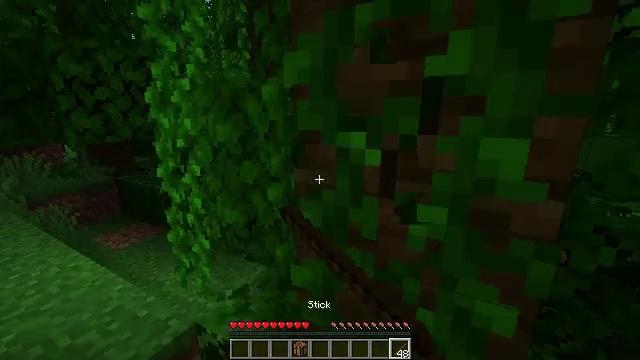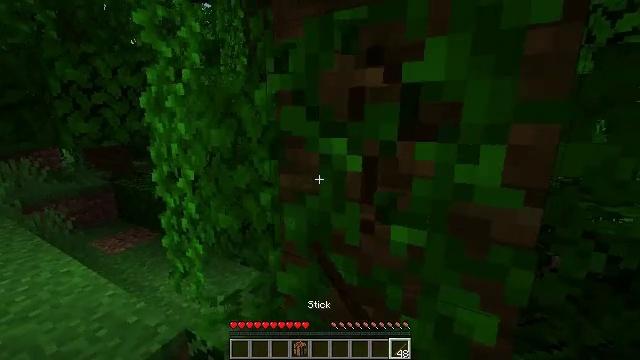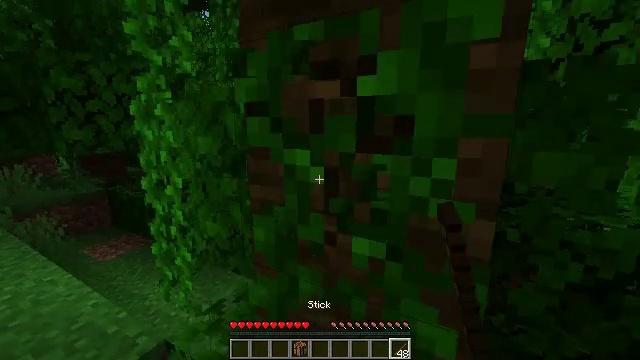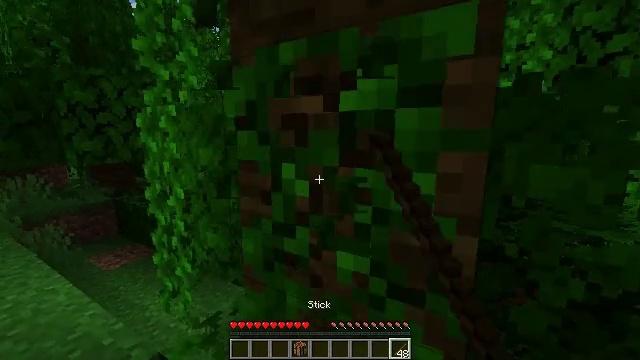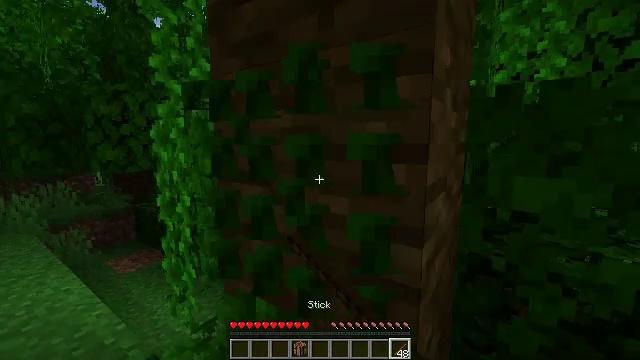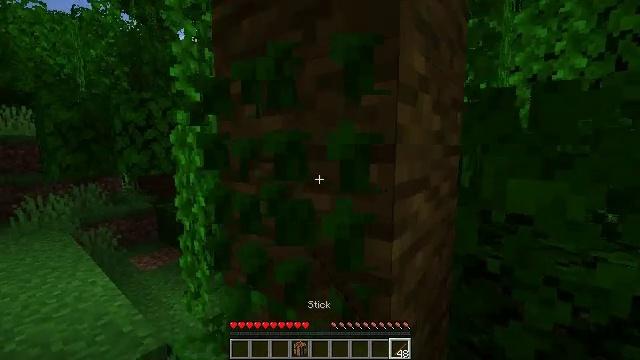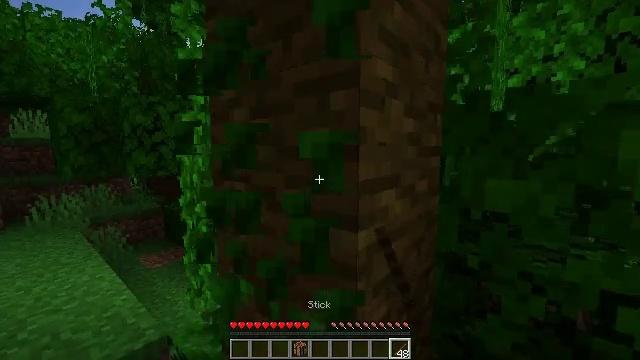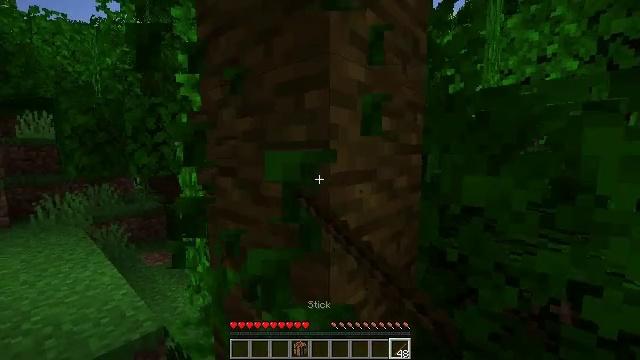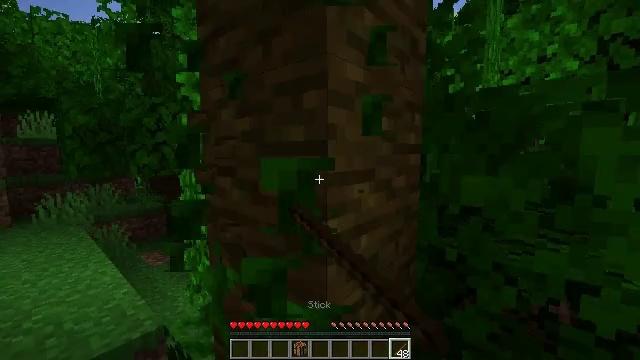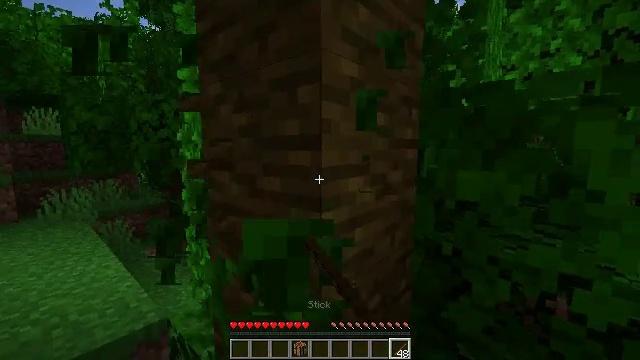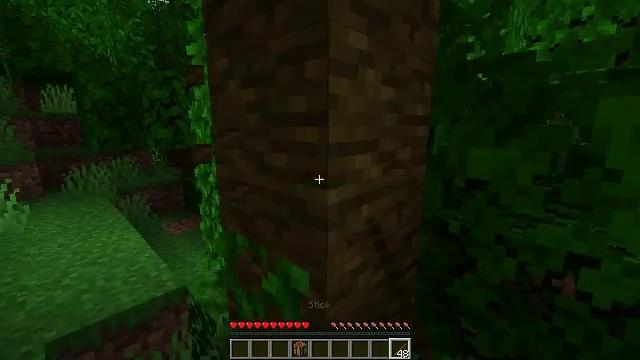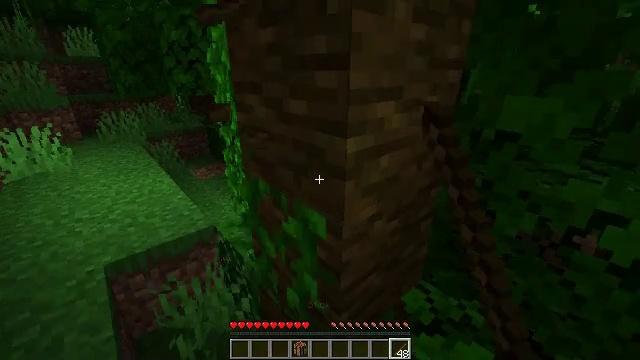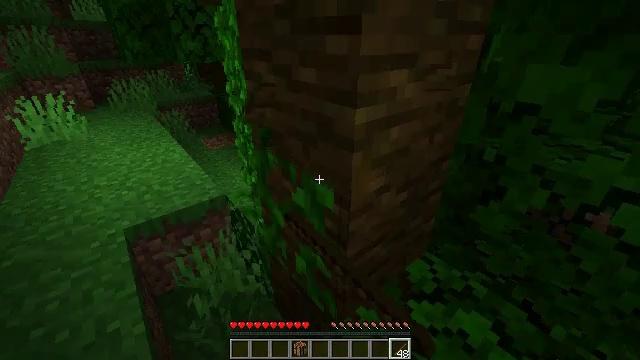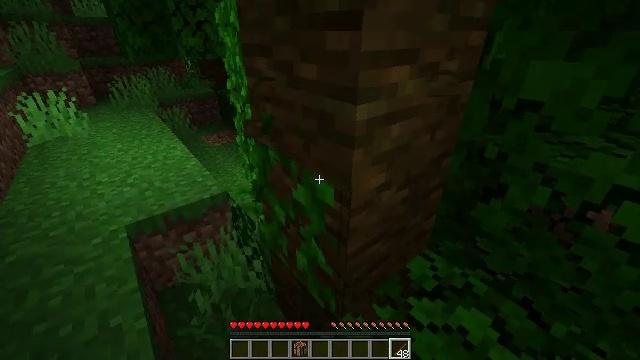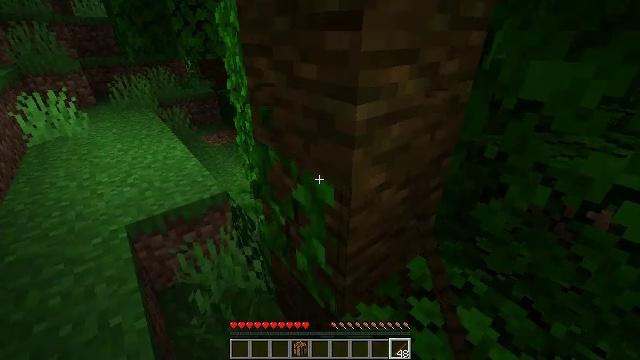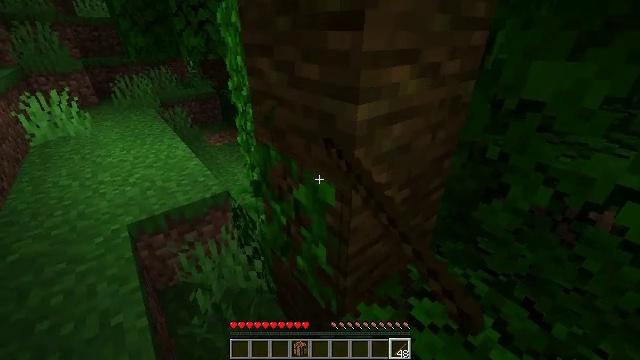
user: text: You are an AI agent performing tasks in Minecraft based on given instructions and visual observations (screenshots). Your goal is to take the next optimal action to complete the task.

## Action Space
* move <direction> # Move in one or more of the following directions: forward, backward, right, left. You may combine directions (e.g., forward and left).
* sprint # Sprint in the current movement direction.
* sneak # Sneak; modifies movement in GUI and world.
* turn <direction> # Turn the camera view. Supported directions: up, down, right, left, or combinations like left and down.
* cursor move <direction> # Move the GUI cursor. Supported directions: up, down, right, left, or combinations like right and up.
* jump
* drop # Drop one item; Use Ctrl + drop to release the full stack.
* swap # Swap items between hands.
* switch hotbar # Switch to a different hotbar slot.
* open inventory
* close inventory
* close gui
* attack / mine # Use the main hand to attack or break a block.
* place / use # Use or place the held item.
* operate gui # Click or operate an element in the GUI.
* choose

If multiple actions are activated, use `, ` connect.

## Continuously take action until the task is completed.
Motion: motion action
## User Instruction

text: Retrieve vines from walls or cliffs.
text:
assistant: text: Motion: move right, attack / mine
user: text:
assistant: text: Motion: move right, turn up, attack / mine
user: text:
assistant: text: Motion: move right, turn left and up, attack / mine
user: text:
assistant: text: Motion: move back and move right, turn left and up, attack / mine
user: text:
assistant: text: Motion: move back and move right, turn left, attack / mine
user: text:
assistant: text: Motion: turn left, attack / mine
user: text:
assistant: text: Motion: attack / mine
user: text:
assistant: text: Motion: attack / mine
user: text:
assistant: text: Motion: attack / mine
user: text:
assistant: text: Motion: turn left and down, attack / mine
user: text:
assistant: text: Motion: turn left and down, attack / mine
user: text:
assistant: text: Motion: turn left and down, attack / mine
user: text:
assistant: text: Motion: attack / mine
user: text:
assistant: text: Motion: attack / mine
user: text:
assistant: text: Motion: attack / mine
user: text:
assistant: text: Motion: attack / mine
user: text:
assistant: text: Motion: attack / mine
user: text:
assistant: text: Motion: turn down, attack / mine
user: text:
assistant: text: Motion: turn down, attack / mine
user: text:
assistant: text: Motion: move right, attack / mine
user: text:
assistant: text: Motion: move right, turn left and down, attack / mine
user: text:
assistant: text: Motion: move right, turn left and down, attack / mine
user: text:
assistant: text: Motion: attack / mine